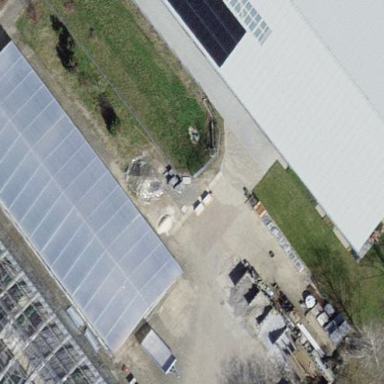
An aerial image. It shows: Area dedicated to greenhouse horticulture.